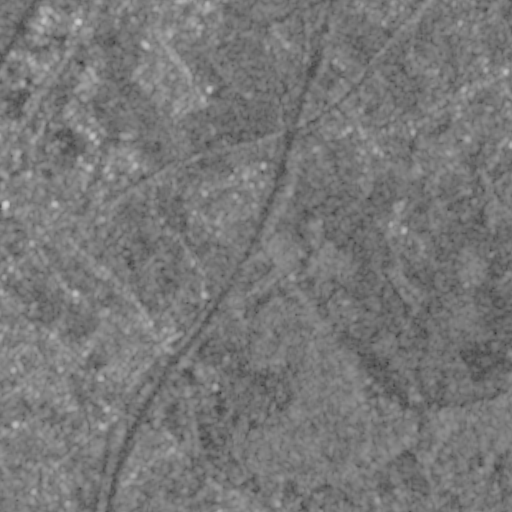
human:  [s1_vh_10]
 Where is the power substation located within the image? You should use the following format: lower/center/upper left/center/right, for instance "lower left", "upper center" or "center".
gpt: The power substation is located in the lower left of the image.
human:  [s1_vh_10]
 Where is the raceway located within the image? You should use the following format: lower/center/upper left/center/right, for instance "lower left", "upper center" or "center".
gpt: The raceway is located in the lower center of the image.
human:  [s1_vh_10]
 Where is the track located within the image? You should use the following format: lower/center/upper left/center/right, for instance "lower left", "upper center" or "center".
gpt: The track is located in the lower center of the image.
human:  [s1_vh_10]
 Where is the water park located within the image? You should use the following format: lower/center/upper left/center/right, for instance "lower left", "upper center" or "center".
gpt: The water park is located in the lower center of the image.
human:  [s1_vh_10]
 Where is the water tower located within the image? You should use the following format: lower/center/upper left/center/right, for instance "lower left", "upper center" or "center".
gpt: The water tower is located in the lower left of the image.
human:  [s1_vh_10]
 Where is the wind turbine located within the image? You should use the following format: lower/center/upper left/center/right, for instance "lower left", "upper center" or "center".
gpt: The wind turbine is located in the upper left of the image.
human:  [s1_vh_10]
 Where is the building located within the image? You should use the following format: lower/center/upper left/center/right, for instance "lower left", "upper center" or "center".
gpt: There is no building in the image.

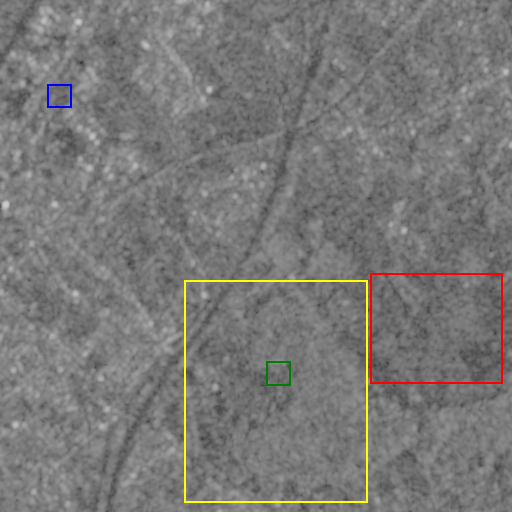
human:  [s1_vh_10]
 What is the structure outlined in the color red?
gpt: The structure outlined in red is a crop field.
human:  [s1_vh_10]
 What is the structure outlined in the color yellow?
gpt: The structure outlined in yellow is a park.
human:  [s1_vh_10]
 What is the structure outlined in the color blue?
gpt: The structure outlined in blue is a parking lot.
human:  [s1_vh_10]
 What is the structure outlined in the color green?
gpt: The structure outlined in green is a water park.
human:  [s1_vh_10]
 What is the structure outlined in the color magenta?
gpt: There is no magenta outline.